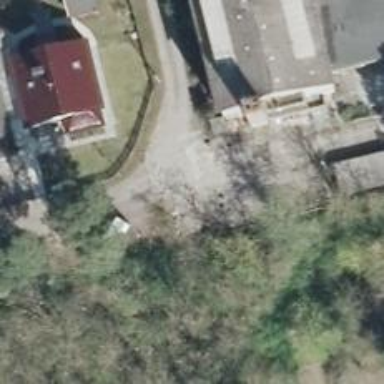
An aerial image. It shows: Driveway with ground surface.